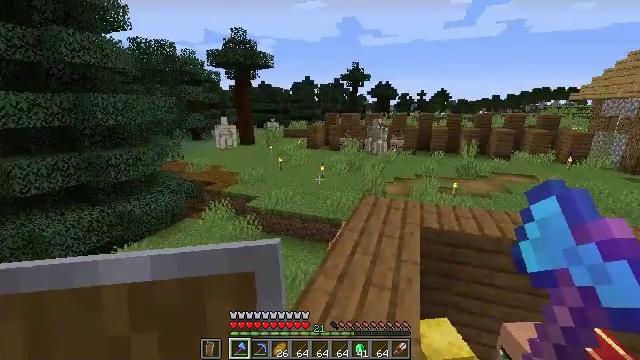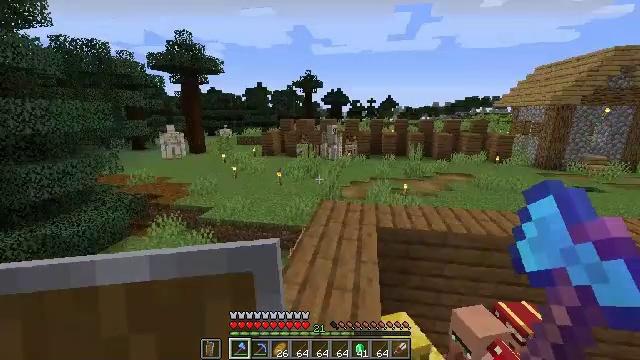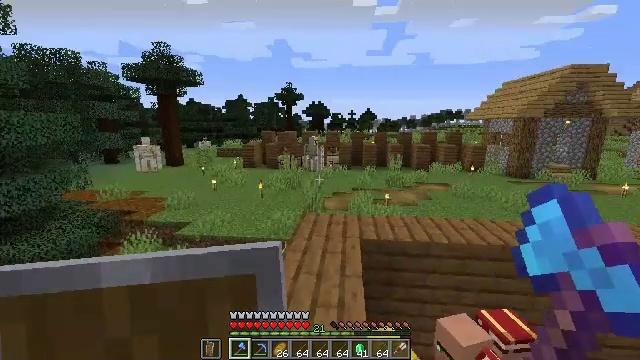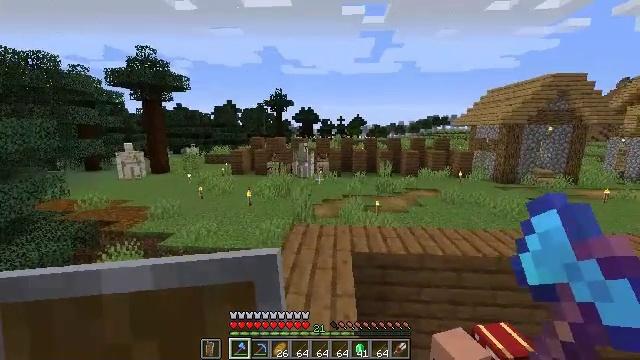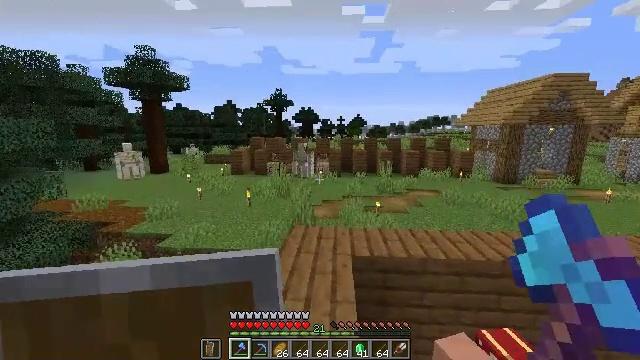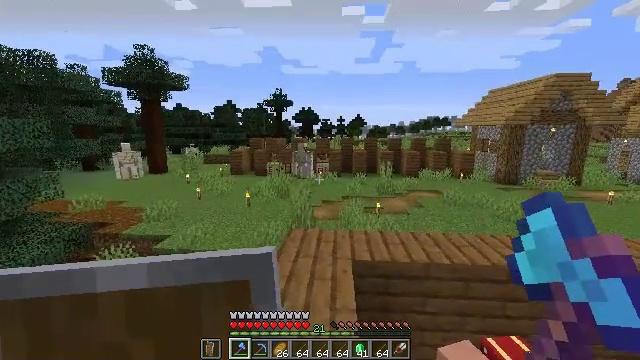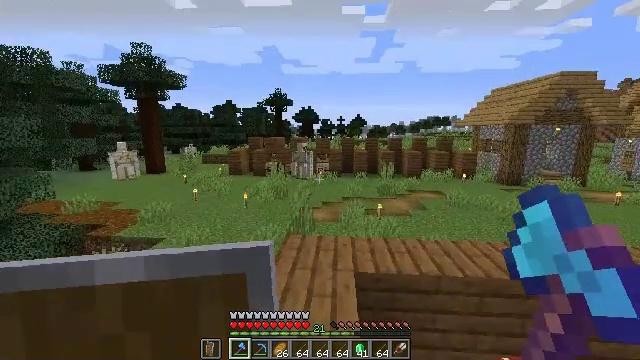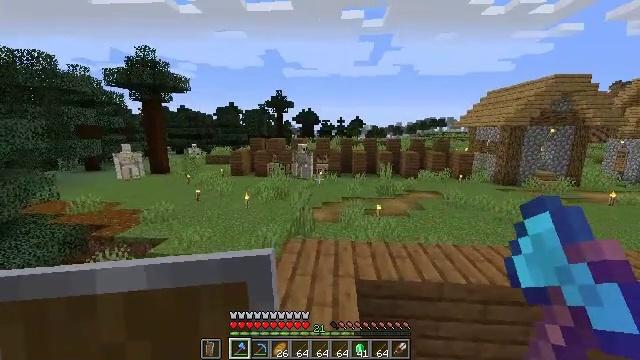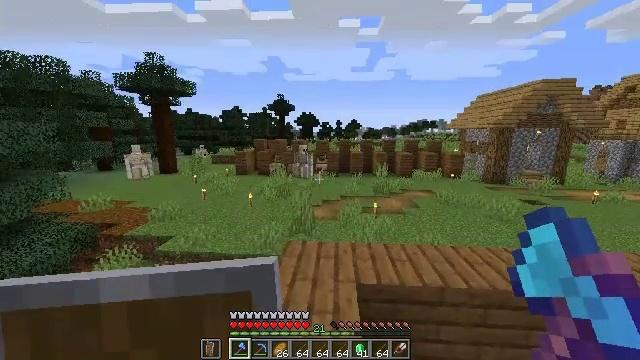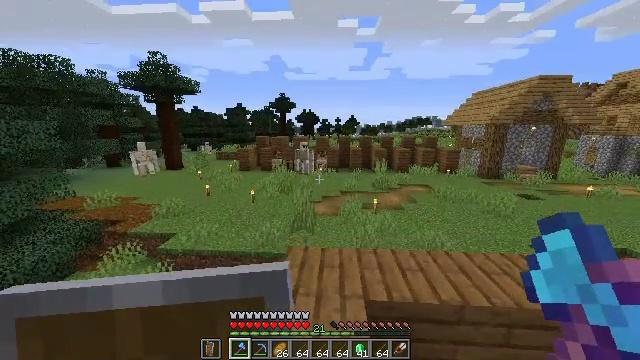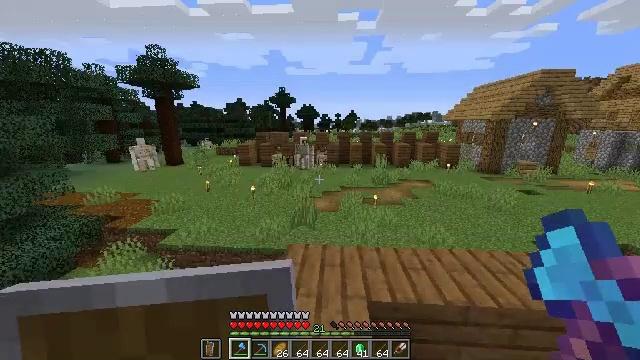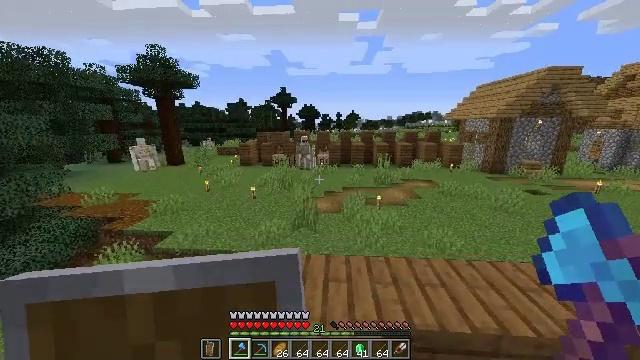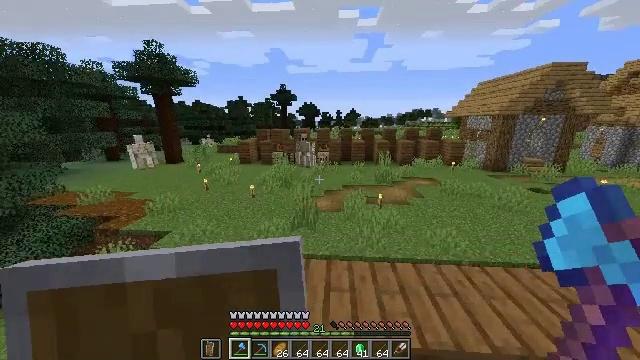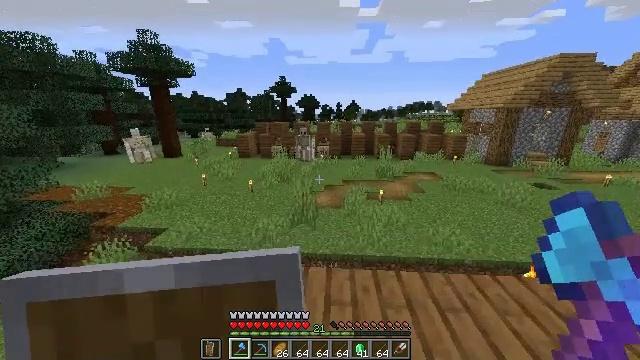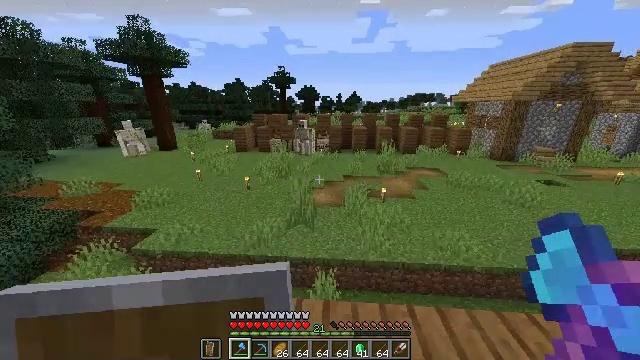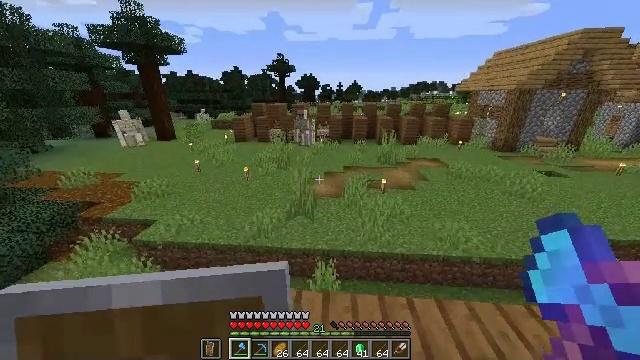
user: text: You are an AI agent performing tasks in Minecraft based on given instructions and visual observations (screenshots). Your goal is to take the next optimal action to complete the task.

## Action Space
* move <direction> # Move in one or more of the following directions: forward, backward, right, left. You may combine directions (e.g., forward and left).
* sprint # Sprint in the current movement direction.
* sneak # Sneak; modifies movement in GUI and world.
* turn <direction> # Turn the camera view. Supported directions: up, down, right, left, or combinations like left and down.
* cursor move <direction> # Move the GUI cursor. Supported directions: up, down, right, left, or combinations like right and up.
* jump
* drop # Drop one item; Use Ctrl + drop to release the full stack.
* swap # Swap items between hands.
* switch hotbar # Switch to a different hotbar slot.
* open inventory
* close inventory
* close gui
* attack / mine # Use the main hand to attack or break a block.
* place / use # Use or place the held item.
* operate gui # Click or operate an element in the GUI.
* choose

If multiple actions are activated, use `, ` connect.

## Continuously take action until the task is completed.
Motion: motion action
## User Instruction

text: Drop an iron helmet.
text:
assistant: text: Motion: turn right and up
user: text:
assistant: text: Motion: move forward, turn right and up
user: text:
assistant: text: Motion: move forward, turn right and up
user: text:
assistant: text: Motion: move forward
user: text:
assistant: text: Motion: move forward
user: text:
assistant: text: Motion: move forward, sprint
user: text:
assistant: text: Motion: move forward, sprint
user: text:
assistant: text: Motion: move forward, sprint
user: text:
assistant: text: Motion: move forward, sprint, turn down
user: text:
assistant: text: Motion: move forward, sprint, turn down
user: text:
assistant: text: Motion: move forward, sprint
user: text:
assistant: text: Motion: move forward, sprint
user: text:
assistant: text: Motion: move forward, sprint, turn down
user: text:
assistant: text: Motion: move forward, sprint, turn down
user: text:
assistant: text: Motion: move forward, sprint, turn down
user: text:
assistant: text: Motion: move forward, sprint, turn down
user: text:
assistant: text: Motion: move forward, sprint, turn down
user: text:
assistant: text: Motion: move forward, sprint
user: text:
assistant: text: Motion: move forward, sprint
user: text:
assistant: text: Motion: move forward, sprint
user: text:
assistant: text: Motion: move forward, sprint, jump
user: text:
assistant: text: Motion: move forward, sprint, turn left, jump
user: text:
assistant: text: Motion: move forward, sprint, turn left, jump
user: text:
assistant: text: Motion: move forward, sprint, turn left, jump
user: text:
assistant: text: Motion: move forward, sprint, turn left and up, jump
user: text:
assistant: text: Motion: move forward, sprint, turn left, jump
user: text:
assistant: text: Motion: move forward, sprint, turn left and up, jump
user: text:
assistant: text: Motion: move forward, sprint, turn left and up, jump
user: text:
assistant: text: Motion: move forward, sprint, jump
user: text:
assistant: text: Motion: move forward, sprint, jump